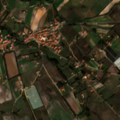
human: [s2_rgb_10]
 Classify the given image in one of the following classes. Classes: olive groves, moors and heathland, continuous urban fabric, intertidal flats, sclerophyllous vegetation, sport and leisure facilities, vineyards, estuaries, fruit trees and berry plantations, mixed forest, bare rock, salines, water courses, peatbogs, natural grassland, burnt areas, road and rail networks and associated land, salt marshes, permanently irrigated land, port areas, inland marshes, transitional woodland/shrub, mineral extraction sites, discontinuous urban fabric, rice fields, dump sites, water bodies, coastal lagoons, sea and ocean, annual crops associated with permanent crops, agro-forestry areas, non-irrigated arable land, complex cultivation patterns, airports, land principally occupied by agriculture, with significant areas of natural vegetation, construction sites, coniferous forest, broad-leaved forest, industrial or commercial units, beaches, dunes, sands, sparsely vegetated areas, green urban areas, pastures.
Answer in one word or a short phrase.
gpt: permanently irrigated land